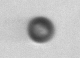
Label: bead